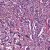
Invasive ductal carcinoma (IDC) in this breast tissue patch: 1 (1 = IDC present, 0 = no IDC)